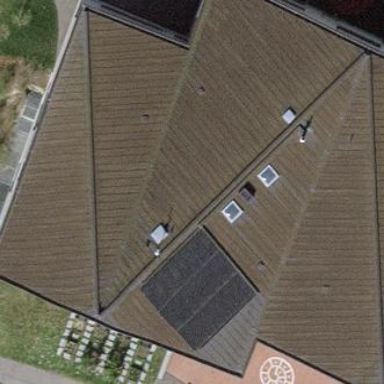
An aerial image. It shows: School building.